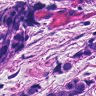
Metastatic tissue present: yes